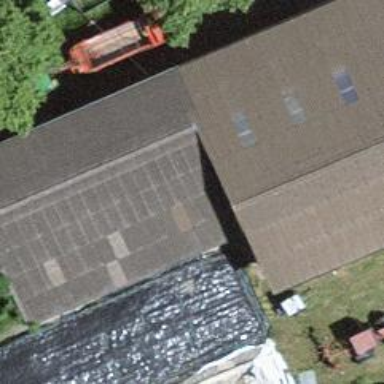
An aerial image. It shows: Shed building.